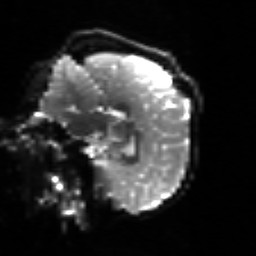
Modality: sbref
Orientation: sagittal
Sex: male
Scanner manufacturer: siemens
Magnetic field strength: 3 T
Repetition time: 5 s
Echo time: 0.071 s